Question: I am trying to use the action bar icons provided by android at
<URL>
For some reason, neither "Holo Dark", nor "Holo Light" match the system icon color. For example:
Here are 3 icons:

- - '@android:drawable/ic_menu_upload'-
The light is lighter that the system icon, but the dark is darker than the system icon. Where can I find icons matching the actual system icons?
I am seeing this behavior on both my test phone (HTC Evo LTE) as well as in the emulator running 4.0.3
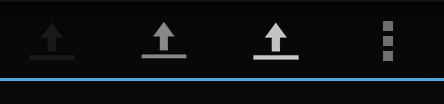
Answer: The icons(and other resources) can be found in android sdk directory on your hard drive. Follow this path:
'android_sdk_directory / sdk / platforms / android-VERSION / data / res'